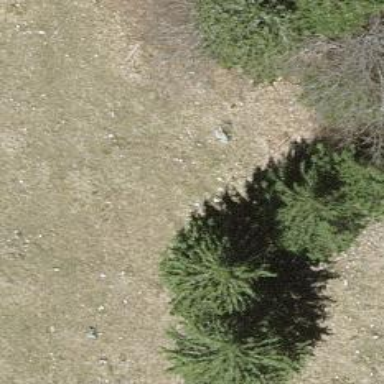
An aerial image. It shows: Needle-leaved tree in its natural environment.